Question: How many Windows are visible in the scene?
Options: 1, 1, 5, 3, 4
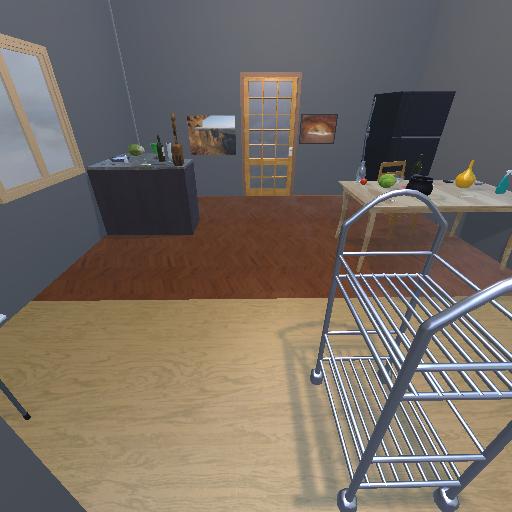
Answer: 1